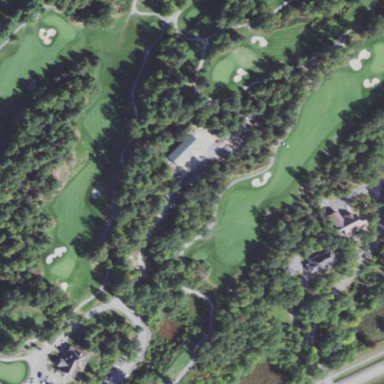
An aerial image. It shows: Grassy area designated as golf fairway.